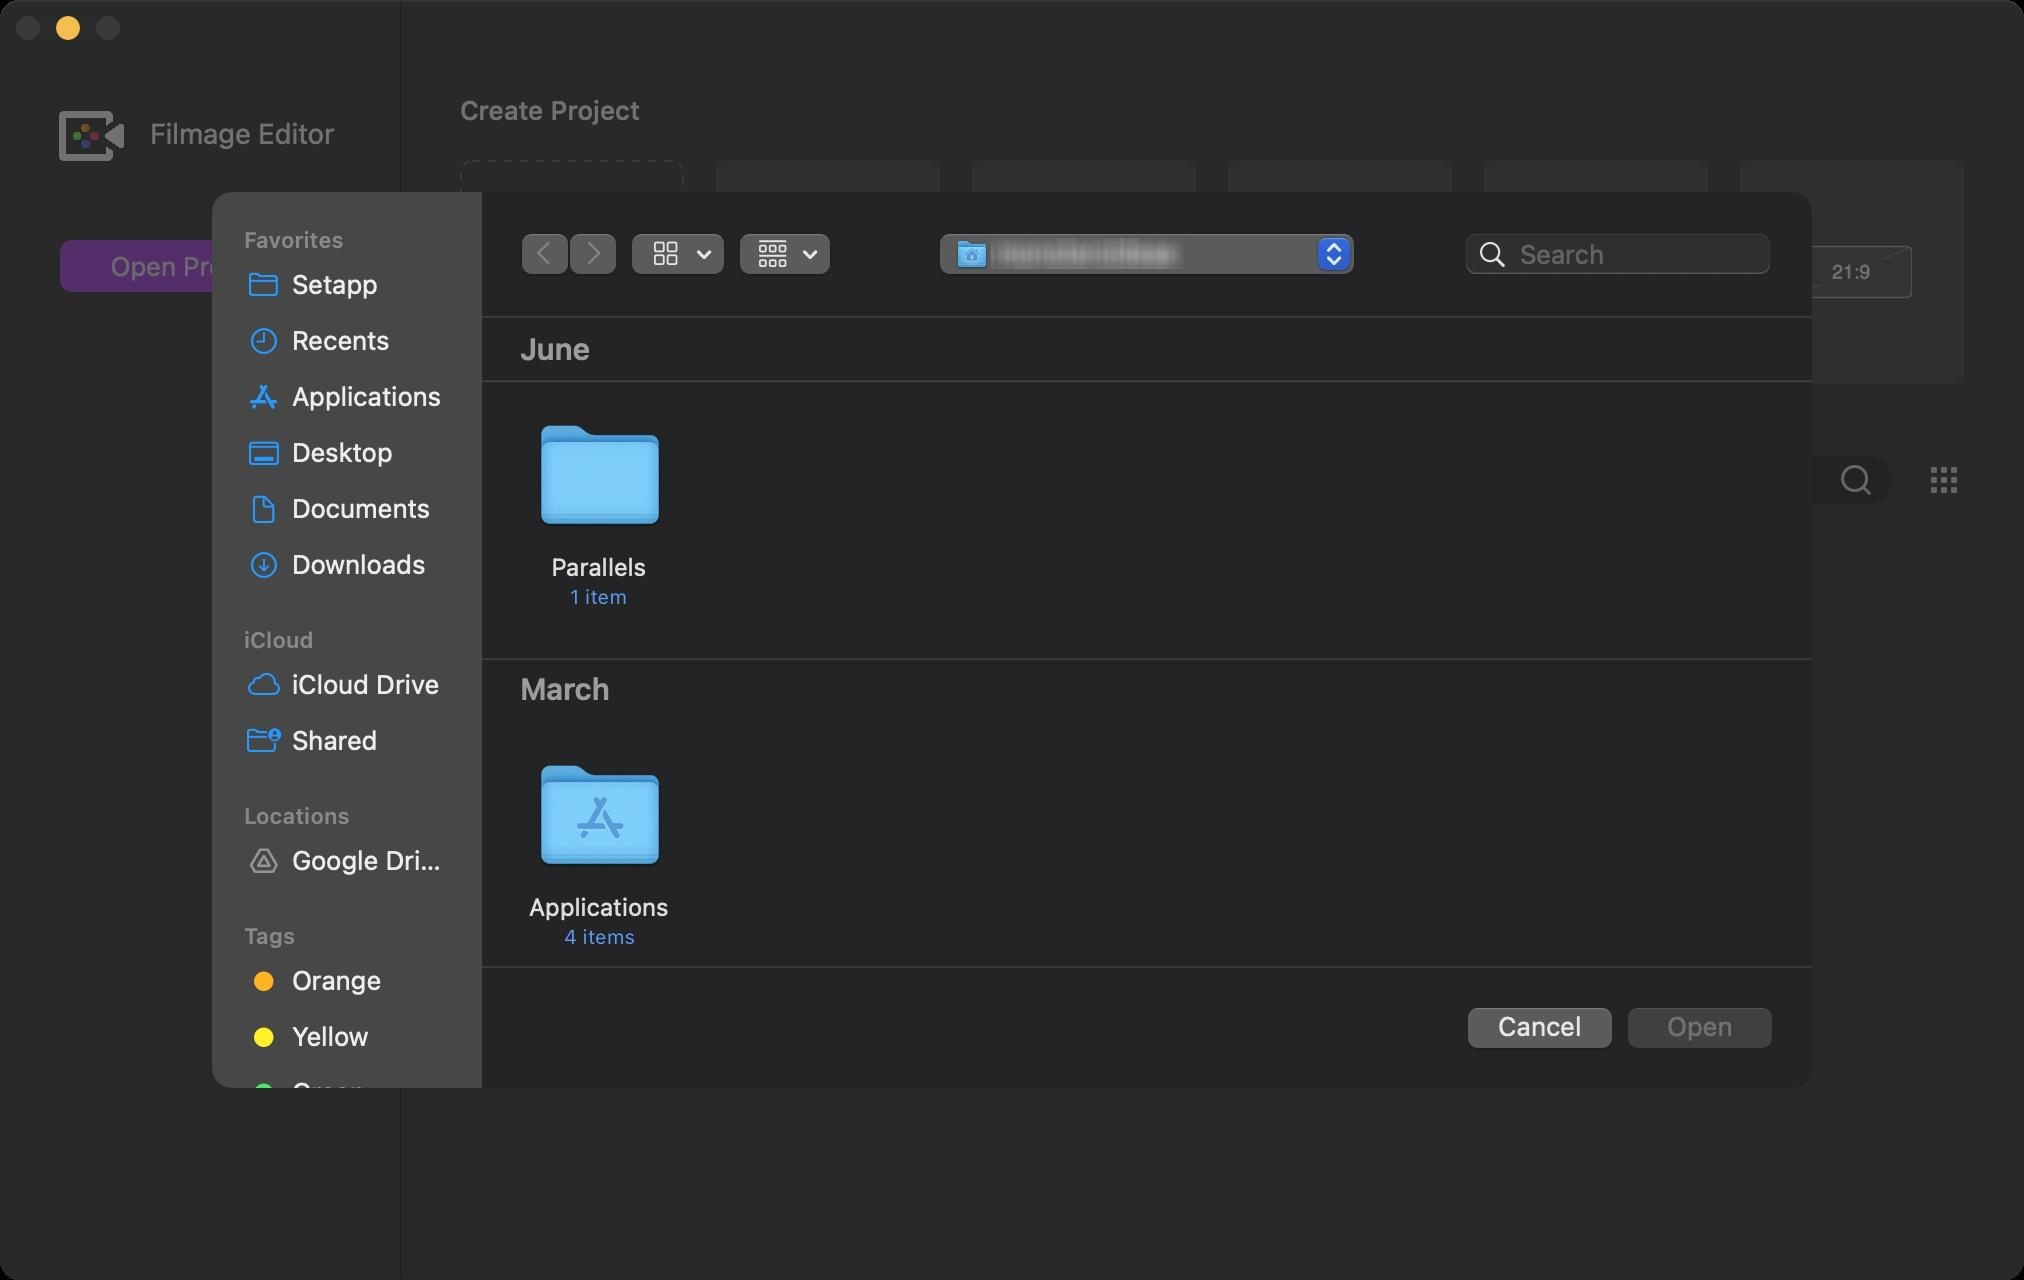
Accessibility tree:
{"name": "", "role": "AXWindow", "description": null, "role_description": "standard window", "value": null, "position": "250.00;190.00", "size": "1012;640", "children": [{"name": "Open_Project", "role": "AXButton", "description": null, "role_description": "button", "value": null, "position": "30.00;120.00", "size": "130;26", "children": []}, {"name": null, "role": "AXImage", "description": "APP LOGO", "role_description": "image", "value": null, "position": "25.00;48.00", "size": "40;40", "children": []}, {"name": null, "role": "AXStaticText", "description": null, "role_description": "text", "value": "Filmage Editor", "position": "73.00;58.00", "size": "111;20", "children": []}, {"name": null, "role": "AXStaticText", "description": null, "role_description": "text", "value": "Create Project", "position": "228.00;48.00", "size": "94;15", "children": []}, {"name": null, "role": "AXImage", "description": "pic tianjia project", "role_description": "image", "value": null, "position": "230.00;80.00", "size": "112;112", "children": []}, {"name": null, "role": "AXImage", "description": "ic pm add", "role_description": "image", "value": null, "position": "271.00;121.00", "size": "30;30", "children": []}, {"name": "", "role": "AXButton", "description": null, "role_description": "button", "value": null, "position": "230.00;80.00", "size": "112;112", "children": []}, {"name": null, "role": "AXImage", "description": "ic pm 169 nor", "role_description": "image", "value": null, "position": "384.00;106.00", "size": "60;60", "children": []}, {"name": "", "role": "AXButton", "description": null, "role_description": "button", "value": null, "position": "358.00;80.00", "size": "112;112", "children": []}, {"name": null, "role": "AXImage", "description": "ic pm 916 nor", "role_description": "image", "value": null, "position": "512.00;106.00", "size": "60;60", "children": []}, {"name": "", "role": "AXButton", "description": null, "role_description": "button", "value": null, "position": "486.00;80.00", "size": "112;112", "children": []}, {"name": null, "role": "AXImage", "description": "ic pm 11 nor", "role_description": "image", "value": null, "position": "640.00;106.00", "size": "60;60", "children": []}, {"name": "", "role": "AXButton", "description": null, "role_description": "button", "value": null, "position": "614.00;80.00", "size": "112;112", "children": []}, {"name": null, "role": "AXImage", "description": "ic pm 43 nor", "role_description": "image", "value": null, "position": "768.00;106.00", "size": "60;60", "children": []}, {"name": "", "role": "AXButton", "description": null, "role_description": "button", "value": null, "position": "742.00;80.00", "size": "112;112", "children": []}, {"name": null, "role": "AXImage", "description": "ic pm 219 nor", "role_description": "image", "value": null, "position": "896.00;106.00", "size": "60;60", "children": []}, {"name": "", "role": "AXButton", "description": null, "role_description": "button", "value": null, "position": "870.00;80.00", "size": "112;112", "children": []}, {"name": null, "role": "AXStaticText", "description": null, "role_description": "text", "value": "My Project", "position": "228.00;232.50", "size": "72;15", "children": []}, {"name": "", "role": "AXButton", "description": null, "role_description": "button", "value": null, "position": "962.00;230.00", "size": "20;20", "children": []}, {"name": "", "role": "AXButton", "description": null, "role_description": "button", "value": null, "position": "918.00;230.00", "size": "20;20", "children": []}, {"name": null, "role": "AXTextField", "description": null, "role_description": "text field", "value": "", "position": "752.00;231.50", "size": "168;15", "children": []}, {"name": null, "role": "AXImage", "description": "pic myproject default", "role_description": "image", "value": null, "position": "506.00;356.00", "size": "200;120", "children": []}, {"name": null, "role": "AXStaticText", "description": null, "role_description": "text", "value": "No Project Files at Present", "position": "521.00;489.00", "size": "170;15", "children": []}, {"name": null, "role": "AXStaticText", "description": null, "role_description": "text", "value": "", "position": "80.00;5.00", "size": "852;18", "children": []}, {"name": null, "role": "AXButton", "description": null, "role_description": "close button", "value": null, "position": "7.00;6.00", "size": "14;16", "children": []}, {"name": null, "role": "AXButton", "description": null, "role_description": "zoom button", "value": null, "position": "47.00;6.00", "size": "14;16", "children": [{"name": null, "role": "AXGroup", "description": null, "role_description": "group", "value": null, "position": "47.00;6.00", "size": "14;16", "children": [{"name": null, "role": "AXGroup", "description": null, "role_description": "group", "value": null, "position": "47.00;6.00", "size": "14;16", "children": []}]}]}, {"name": null, "role": "AXButton", "description": null, "role_description": "minimize button", "value": null, "position": "27.00;6.00", "size": "14;16", "children": []}, {"name": null, "role": "AXStaticText", "description": null, "role_description": "text", "value": "", "position": "501.00;5.00", "size": "10;16", "children": []}, {"name": null, "role": "AXSheet", "description": "open", "role_description": "sheet", "value": null, "position": "106.00;96.00", "size": "800;448", "children": [{"name": null, "role": "AXSplitGroup", "description": null, "role_description": "split group", "value": null, "position": "106.00;96.00", "size": "800;448", "children": [{"name": null, "role": "AXScrollArea", "description": null, "role_description": "scroll area", "value": null, "position": "106.00;96.00", "size": "134;448", "children": [{"name": null, "role": "AXOutline", "description": "sidebar", "role_description": "outline", "value": null, "position": "106.00;96.00", "size": "134;642", "children": [{"name": null, "role": "AXRow", "description": null, "role_description": "outline row", "value": null, "position": "106.00;109.00", "size": "134;19", "children": [{"name": null, "role": "AXCell", "description": null, "role_description": "cell", "value": null, "position": "116.00;109.00", "size": "114;19", "children": [{"name": null, "role": "AXStaticText", "description": null, "role_description": "text", "value": "Favorites", "position": "120.00;109.00", "size": "118;19", "children": []}]}]}, {"name": null, "role": "AXRow", "description": null, "role_description": "outline row", "value": null, "position": "106.00;128.00", "size": "134;28", "children": [{"name": null, "role": "AXCell", "description": null, "role_description": "cell", "value": null, "position": "116.00;128.00", "size": "114;28", "children": [{"name": null, "role": "AXStaticText", "description": null, "role_description": "text", "value": "Setapp", "position": "144.00;134.00", "size": "80;16", "children": []}, {"name": null, "role": "AXImage", "description": "move", "role_description": "image", "value": null, "position": "123.00;135.00", "size": "18;14", "children": []}]}]}, {"name": null, "role": "AXRow", "description": null, "role_description": "outline row", "value": null, "position": "106.00;156.00", "size": "134;28", "children": [{"name": null, "role": "AXCell", "description": null, "role_description": "cell", "value": null, "position": "116.00;156.00", "size": "114;28", "children": [{"name": null, "role": "AXStaticText", "description": null, "role_description": "text", "value": "Recents", "position": "144.00;162.00", "size": "80;16", "children": []}, {"name": null, "role": "AXImage", "description": "clock", "role_description": "image", "value": null, "position": "124.50;163.00", "size": "15;15", "children": []}]}]}, {"name": null, "role": "AXRow", "description": null, "role_description": "outline row", "value": null, "position": "106.00;184.00", "size": "134;28", "children": [{"name": null, "role": "AXCell", "description": null, "role_description": "cell", "value": null, "position": "116.00;184.00", "size": "114;28", "children": [{"name": null, "role": "AXStaticText", "description": null, "role_description": "text", "value": "Applications", "position": "144.00;190.00", "size": "80;16", "children": []}, {"name": null, "role": "AXImage", "description": "", "role_description": "image", "value": null, "position": "123.50;190.50", "size": "17;15", "children": []}]}]}, {"name": null, "role": "AXRow", "description": null, "role_description": "outline row", "value": null, "position": "106.00;212.00", "size": "134;28", "children": [{"name": null, "role": "AXCell", "description": null, "role_description": "cell", "value": null, "position": "116.00;212.00", "size": "114;28", "children": [{"name": null, "role": "AXStaticText", "description": null, "role_description": "text", "value": "Desktop", "position": "144.00;218.00", "size": "80;16", "children": []}, {"name": null, "role": "AXImage", "description": "", "role_description": "image", "value": null, "position": "123.00;219.50", "size": "18;14", "children": []}]}]}, {"name": null, "role": "AXRow", "description": null, "role_description": "outline row", "value": null, "position": "106.00;240.00", "size": "134;28", "children": [{"name": null, "role": "AXCell", "description": null, "role_description": "cell", "value": null, "position": "116.00;240.00", "size": "114;28", "children": [{"name": null, "role": "AXStaticText", "description": null, "role_description": "text", "value": "Documents", "position": "144.00;246.00", "size": "80;16", "children": []}, {"name": null, "role": "AXImage", "description": "document", "role_description": "image", "value": null, "position": "125.00;246.50", "size": "14;16", "children": []}]}]}, {"name": null, "role": "AXRow", "description": null, "role_description": "outline row", "value": null, "position": "106.00;268.00", "size": "134;28", "children": [{"name": null, "role": "AXCell", "description": null, "role_description": "cell", "value": null, "position": "116.00;268.00", "size": "114;28", "children": [{"name": null, "role": "AXStaticText", "description": null, "role_description": "text", "value": "Downloads", "position": "144.00;274.00", "size": "80;16", "children": []}, {"name": null, "role": "AXImage", "description": "Arrow Down Circle", "role_description": "image", "value": null, "position": "124.50;275.00", "size": "15;15", "children": []}]}]}, {"name": null, "role": "AXRow", "description": null, "role_description": "outline row", "value": null, "position": "106.00;309.00", "size": "134;19", "children": [{"name": null, "role": "AXCell", "description": null, "role_description": "cell", "value": null, "position": "116.00;309.00", "size": "114;19", "children": [{"name": null, "role": "AXStaticText", "description": null, "role_description": "text", "value": "iCloud", "position": "120.00;309.00", "size": "118;19", "children": []}]}]}, {"name": null, "role": "AXRow", "description": null, "role_description": "outline row", "value": null, "position": "106.00;328.00", "size": "134;28", "children": [{"name": null, "role": "AXCell", "description": null, "role_description": "cell", "value": null, "position": "116.00;328.00", "size": "114;28", "children": [{"name": null, "role": "AXStaticText", "description": null, "role_description": "text", "value": "iCloud Drive", "position": "144.00;334.00", "size": "80;16", "children": []}, {"name": null, "role": "AXImage", "description": "iCloud", "role_description": "image", "value": null, "position": "123.00;334.50", "size": "18;14", "children": []}]}]}, {"name": null, "role": "AXRow", "description": null, "role_description": "outline row", "value": null, "position": "106.00;356.00", "size": "134;28", "children": [{"name": null, "role": "AXCell", "description": null, "role_description": "cell", "value": null, "position": "116.00;356.00", "size": "114;28", "children": [{"name": null, "role": "AXStaticText", "description": null, "role_description": "text", "value": "Shared", "position": "144.00;362.00", "size": "80;16", "children": []}, {"name": null, "role": "AXImage", "description": "Shared Folder", "role_description": "image", "value": null, "position": "122.00;362.00", "size": "20;15", "children": []}]}]}, {"name": null, "role": "AXRow", "description": null, "role_description": "outline row", "value": null, "position": "106.00;397.00", "size": "134;19", "children": [{"name": null, "role": "AXCell", "description": null, "role_description": "cell", "value": null, "position": "116.00;397.00", "size": "114;19", "children": [{"name": null, "role": "AXStaticText", "description": null, "role_description": "text", "value": "Locations", "position": "120.00;397.00", "size": "118;19", "children": []}]}]}, {"name": null, "role": "AXRow", "description": null, "role_description": "outline row", "value": null, "position": "106.00;416.00", "size": "134;28", "children": [{"name": null, "role": "AXCell", "description": null, "role_description": "cell", "value": null, "position": "116.00;416.00", "size": "114;28", "children": [{"name": null, "role": "AXStaticText", "description": null, "role_description": "text", "value": "Google Drive", "position": "144.00;422.00", "size": "80;16", "children": []}, {"name": null, "role": "AXImage", "description": "", "role_description": "image", "value": null, "position": "123.50;422.50", "size": "17;15", "children": []}]}]}, {"name": null, "role": "AXRow", "description": null, "role_description": "outline row", "value": null, "position": "106.00;457.00", "size": "134;19", "children": [{"name": null, "role": "AXCell", "description": null, "role_description": "cell", "value": null, "position": "116.00;457.00", "size": "114;19", "children": [{"name": null, "role": "AXStaticText", "description": null, "role_description": "text", "value": "Tags", "position": "120.00;457.00", "size": "118;19", "children": []}]}]}, {"name": null, "role": "AXRow", "description": null, "role_description": "outline row", "value": null, "position": "106.00;476.00", "size": "134;28", "children": [{"name": null, "role": "AXCell", "description": null, "role_description": "cell", "value": null, "position": "116.00;476.00", "size": "114;28", "children": [{"name": null, "role": "AXStaticText", "description": null, "role_description": "text", "value": "Orange", "position": "144.00;482.00", "size": "80;16", "children": []}, {"name": null, "role": "AXImage", "description": "", "role_description": "image", "value": null, "position": "126.00;484.50", "size": "12;12", "children": []}]}]}, {"name": null, "role": "AXRow", "description": null, "role_description": "outline row", "value": null, "position": "106.00;504.00", "size": "134;28", "children": [{"name": null, "role": "AXCell", "description": null, "role_description": "cell", "value": null, "position": "116.00;504.00", "size": "114;28", "children": [{"name": null, "role": "AXStaticText", "description": null, "role_description": "text", "value": "Yellow", "position": "144.00;510.00", "size": "80;16", "children": []}, {"name": null, "role": "AXImage", "description": "", "role_description": "image", "value": null, "position": "126.00;512.50", "size": "12;12", "children": []}]}]}, {"name": null, "role": "AXRow", "description": null, "role_description": "outline row", "value": null, "position": "106.00;532.00", "size": "134;28", "children": [{"name": null, "role": "AXCell", "description": null, "role_description": "cell", "value": null, "position": "116.00;532.00", "size": "114;28", "children": [{"name": null, "role": "AXStaticText", "description": null, "role_description": "text", "value": "Green", "position": "144.00;538.00", "size": "80;16", "children": []}, {"name": null, "role": "AXImage", "description": "", "role_description": "image", "value": null, "position": "126.00;540.50", "size": "12;12", "children": []}]}]}, {"name": null, "role": "AXRow", "description": null, "role_description": "outline row", "value": null, "position": "106.00;560.00", "size": "134;28", "children": [{"name": null, "role": "AXCell", "description": null, "role_description": "cell", "value": null, "position": "116.00;560.00", "size": "114;28", "children": [{"name": null, "role": "AXStaticText", "description": null, "role_description": "text", "value": "Blue", "position": "144.00;566.00", "size": "80;16", "children": []}, {"name": null, "role": "AXImage", "description": "", "role_description": "image", "value": null, "position": "126.00;568.50", "size": "12;12", "children": []}]}]}, {"name": null, "role": "AXRow", "description": null, "role_description": "outline row", "value": null, "position": "106.00;588.00", "size": "134;28", "children": [{"name": null, "role": "AXCell", "description": null, "role_description": "cell", "value": null, "position": "116.00;588.00", "size": "114;28", "children": [{"name": null, "role": "AXStaticText", "description": null, "role_description": "text", "value": "Grey", "position": "144.00;594.00", "size": "80;16", "children": []}, {"name": null, "role": "AXImage", "description": "", "role_description": "image", "value": null, "position": "126.00;596.50", "size": "12;12", "children": []}]}]}, {"name": null, "role": "AXRow", "description": null, "role_description": "outline row", "value": null, "position": "106.00;616.00", "size": "134;28", "children": [{"name": null, "role": "AXCell", "description": null, "role_description": "cell", "value": null, "position": "116.00;616.00", "size": "114;28", "children": [{"name": null, "role": "AXStaticText", "description": null, "role_description": "text", "value": "Purple", "position": "144.00;622.00", "size": "80;16", "children": []}, {"name": null, "role": "AXImage", "description": "", "role_description": "image", "value": null, "position": "126.00;624.50", "size": "12;12", "children": []}]}]}, {"name": null, "role": "AXRow", "description": null, "role_description": "outline row", "value": null, "position": "106.00;644.00", "size": "134;28", "children": [{"name": null, "role": "AXCell", "description": null, "role_description": "cell", "value": null, "position": "116.00;644.00", "size": "114;28", "children": [{"name": null, "role": "AXStaticText", "description": null, "role_description": "text", "value": "Work", "position": "144.00;650.00", "size": "80;16", "children": []}, {"name": null, "role": "AXImage", "description": "", "role_description": "image", "value": null, "position": "126.00;652.50", "size": "12;12", "children": []}]}]}, {"name": null, "role": "AXRow", "description": null, "role_description": "outline row", "value": null, "position": "106.00;672.00", "size": "134;28", "children": [{"name": null, "role": "AXCell", "description": null, "role_description": "cell", "value": null, "position": "116.00;672.00", "size": "114;28", "children": [{"name": null, "role": "AXStaticText", "description": null, "role_description": "text", "value": "Home", "position": "144.00;678.00", "size": "80;16", "children": []}, {"name": null, "role": "AXImage", "description": "", "role_description": "image", "value": null, "position": "126.00;680.50", "size": "12;12", "children": []}]}]}, {"name": null, "role": "AXRow", "description": null, "role_description": "outline row", "value": null, "position": "106.00;700.00", "size": "134;28", "children": [{"name": null, "role": "AXCell", "description": null, "role_description": "cell", "value": null, "position": "116.00;700.00", "size": "114;28", "children": [{"name": null, "role": "AXStaticText", "description": null, "role_description": "text", "value": "All Tags…", "position": "144.00;706.00", "size": "80;16", "children": []}, {"name": null, "role": "AXImage", "description": "", "role_description": "image", "value": null, "position": "126.00;708.50", "size": "12;12", "children": []}]}]}, {"name": null, "role": "AXColumn", "description": null, "role_description": "column", "value": null, "position": "116.00;96.00", "size": "114;642", "children": []}]}, {"name": null, "role": "AXScrollBar", "description": null, "role_description": "scroll bar", "value": 0.0, "position": "224.00;96.00", "size": "16;448", "children": [{"name": null, "role": "AXValueIndicator", "description": null, "role_description": "value indicator", "value": 0.0, "position": "228.00;97.00", "size": "12;311", "children": []}, {"name": null, "role": "AXButton", "description": null, "role_description": "increment arrow button", "value": null, "position": "224.00;96.00", "size": "0;0", "children": []}, {"name": null, "role": "AXButton", "description": null, "role_description": "decrement arrow button", "value": null, "position": "224.00;96.00", "size": "0;0", "children": []}, {"name": null, "role": "AXButton", "description": null, "role_description": "increment page button", "value": null, "position": "228.00;408.50", "size": "12;136", "children": []}, {"name": null, "role": "AXButton", "description": null, "role_description": "decrement page button", "value": null, "position": "228.00;96.00", "size": "12;1", "children": []}]}]}, {"name": null, "role": "AXSplitter", "description": null, "role_description": "splitter", "value": 134.0, "position": "240.00;96.00", "size": "1;448", "children": []}, {"name": null, "role": "AXSplitGroup", "description": null, "role_description": "split group", "value": null, "position": "241.00;96.00", "size": "665;448", "children": [{"name": null, "role": "AXScrollArea", "description": null, "role_description": "scroll area", "value": null, "position": "241.00;159.00", "size": "665;324", "children": [{"name": null, "role": "AXList", "description": "icon view", "role_description": "collection", "value": null, "position": "241.00;159.00", "size": "665;770", "children": [{"name": null, "role": "AXList", "description": "June", "role_description": "section", "value": null, "position": "241.00;159.00", "size": "665;168", "children": [{"name": null, "role": "AXStaticText", "description": "June", "role_description": "text", "value": null, "position": "241.00;159.00", "size": "665;32", "children": []}, {"name": null, "role": "AXGroup", "description": null, "role_description": "group", "value": null, "position": "268.00;205.00", "size": "64;64", "children": [{"name": "Parallels,_1_item", "role": "AXImage", "description": "Parallels, 1 item", "role_description": "image", "value": null, "position": "268.00;205.00", "size": "64;64", "children": []}]}]}, {"name": null, "role": "AXList", "description": "March", "role_description": "section", "value": null, "position": "241.00;329.00", "size": "665;168", "children": [{"name": null, "role": "AXStaticText", "description": "March", "role_description": "text", "value": null, "position": "241.00;329.00", "size": "665;32", "children": []}, {"name": null, "role": "AXGroup", "description": null, "role_description": "group", "value": null, "position": "268.00;375.00", "size": "64;64", "children": [{"name": "Applications,_4_items", "role": "AXImage", "description": "Applications, 4 items", "role_description": "image", "value": null, "position": "268.00;375.00", "size": "64;64", "children": []}]}]}, {"name": null, "role": "AXList", "description": "2023", "role_description": "section", "value": null, "position": "241.00;499.00", "size": "665;428", "children": [{"name": null, "role": "AXGroup", "description": null, "role_description": "group", "value": null, "position": "241.00;499.00", "size": "665;32", "children": [{"name": null, "role": "AXStaticText", "description": null, "role_description": "text", "value": "2023", "position": "258.00;505.00", "size": "42;19", "children": []}, {"name": "Show_Less", "role": "AXButton", "description": null, "role_description": "button", "value": null, "position": "827.00;508.00", "size": "60;14", "children": []}]}, {"name": null, "role": "AXGroup", "description": null, "role_description": "group", "value": null, "position": "268.00;545.00", "size": "64;64", "children": [{"name": "anaconda3,_27_items", "role": "AXImage", "description": "anaconda3, 27 items", "role_description": "image", "value": null, "position": "268.00;545.00", "size": "64;64", "children": []}]}, {"name": null, "role": "AXGroup", "description": null, "role_description": "group", "value": null, "position": "380.00;545.00", "size": "64;64", "children": [{"name": "anaconda3_,_1_item", "role": "AXImage", "description": "anaconda3 , 1 item", "role_description": "image", "value": null, "position": "380.00;545.00", "size": "64;64", "children": []}]}, {"name": null, "role": "AXGroup", "description": null, "role_description": "group", "value": null, "position": "492.00;545.00", "size": "64;64", "children": [{"name": "Desktop,_55_items", "role": "AXImage", "description": "Desktop, 55 items", "role_description": "image", "value": null, "position": "492.00;545.00", "size": "64;64", "children": []}]}, {"name": null, "role": "AXGroup", "description": null, "role_description": "group", "value": null, "position": "604.00;545.00", "size": "64;64", "children": [{"name": "Documents,_20_items", "role": "AXImage", "description": "Documents, 20 items", "role_description": "image", "value": null, "position": "604.00;545.00", "size": "64;64", "children": []}]}, {"name": null, "role": "AXGroup", "description": null, "role_description": "group", "value": null, "position": "716.00;545.00", "size": "64;64", "children": [{"name": "Downloads,_997_items", "role": "AXImage", "description": "Downloads, 997 items", "role_description": "image", "value": null, "position": "716.00;545.00", "size": "64;64", "children": []}]}, {"name": null, "role": "AXGroup", "description": null, "role_description": "group", "value": null, "position": "245.00;671.00", "size": "110;126", "children": [{"name": null, "role": "No role", "description": "", "role_description": "", "value": null, "position": "", "size": "", "children": []}]}, {"name": null, "role": "AXGroup", "description": null, "role_description": "group", "value": null, "position": "357.00;671.00", "size": "110;126", "children": [{"name": null, "role": "No role", "description": "", "role_description": "", "value": null, "position": "", "size": "", "children": []}]}, {"name": null, "role": "AXGroup", "description": null, "role_description": "group", "value": null, "position": "469.00;671.00", "size": "110;126", "children": [{"name": null, "role": "No role", "description": "", "role_description": "", "value": null, "position": "", "size": "", "children": []}]}, {"name": null, "role": "AXGroup", "description": null, "role_description": "group", "value": null, "position": "581.00;671.00", "size": "110;126", "children": [{"name": null, "role": "No role", "description": "", "role_description": "", "value": null, "position": "", "size": "", "children": []}]}, {"name": null, "role": "AXGroup", "description": null, "role_description": "group", "value": null, "position": "693.00;671.00", "size": "110;126", "children": [{"name": null, "role": "No role", "description": "", "role_description": "", "value": null, "position": "", "size": "", "children": []}]}, {"name": null, "role": "AXGroup", "description": null, "role_description": "group", "value": null, "position": "245.00;801.00", "size": "110;126", "children": [{"name": null, "role": "No role", "description": "", "role_description": "", "value": null, "position": "", "size": "", "children": []}]}]}]}, {"name": null, "role": "AXScrollBar", "description": null, "role_description": "scroll bar", "value": 0.0, "position": "890.00;159.00", "size": "16;324", "children": [{"name": null, "role": "AXValueIndicator", "description": null, "role_description": "value indicator", "value": 0.0, "position": "894.00;160.00", "size": "12;161", "children": []}, {"name": null, "role": "AXButton", "description": null, "role_description": "increment arrow button", "value": null, "position": "890.00;159.00", "size": "0;0", "children": []}, {"name": null, "role": "AXButton", "description": null, "role_description": "decrement arrow button", "value": null, "position": "890.00;159.00", "size": "0;0", "children": []}, {"name": null, "role": "AXButton", "description": null, "role_description": "increment page button", "value": null, "position": "894.00;321.50", "size": "12;162", "children": []}, {"name": null, "role": "AXButton", "description": null, "role_description": "decrement page button", "value": null, "position": "894.00;159.00", "size": "12;1", "children": []}]}]}]}]}, {"name": null, "role": "AXGroup", "description": null, "role_description": "group", "value": null, "position": "258.00;115.00", "size": "53;24", "children": [{"name": null, "role": "AXButton", "description": "back", "role_description": "button", "value": null, "position": "258.00;115.00", "size": "27;24", "children": []}, {"name": null, "role": "AXButton", "description": "forward", "role_description": "button", "value": null, "position": "285.00;115.00", "size": "26;24", "children": []}]}, {"name": "", "role": "AXMenuButton", "description": "Grid view", "role_description": "menu button", "value": null, "position": "313.00;116.00", "size": "53;25", "children": []}, {"name": "", "role": "AXMenuButton", "description": "", "role_description": "menu button", "value": null, "position": "367.00;116.00", "size": "52;25", "children": []}, {"name": "Where:", "role": "AXPopUpButton", "description": null, "role_description": "pop up button", "value": "monsteroideae", "position": "467.00;116.00", "size": "214;25", "children": []}, {"name": null, "role": "AXTextField", "description": null, "role_description": "search text field", "value": null, "position": "732.00;116.00", "size": "154;22", "children": [{"name": "", "role": "AXButton", "description": "search", "role_description": "button", "value": null, "position": "734.00;116.00", "size": "25;22", "children": []}]}, {"name": "Cancel", "role": "AXButton", "description": null, "role_description": "button", "value": null, "position": "727.00;499.00", "size": "86;32", "children": []}, {"name": "Open", "role": "AXButton", "description": null, "role_description": "button", "value": null, "position": "807.00;499.00", "size": "86;32", "children": []}]}]}